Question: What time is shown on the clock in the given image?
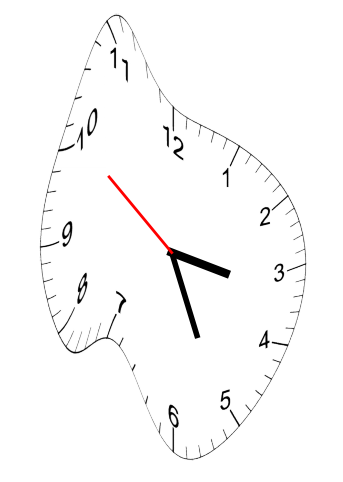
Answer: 03:25:51